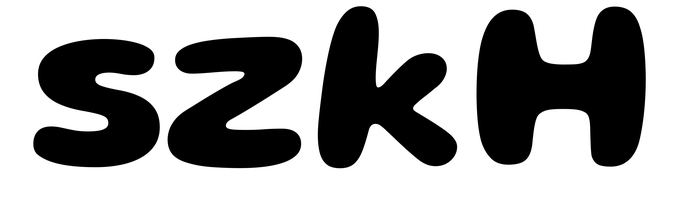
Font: Gluten_Bold